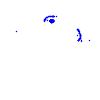
Particle: electron